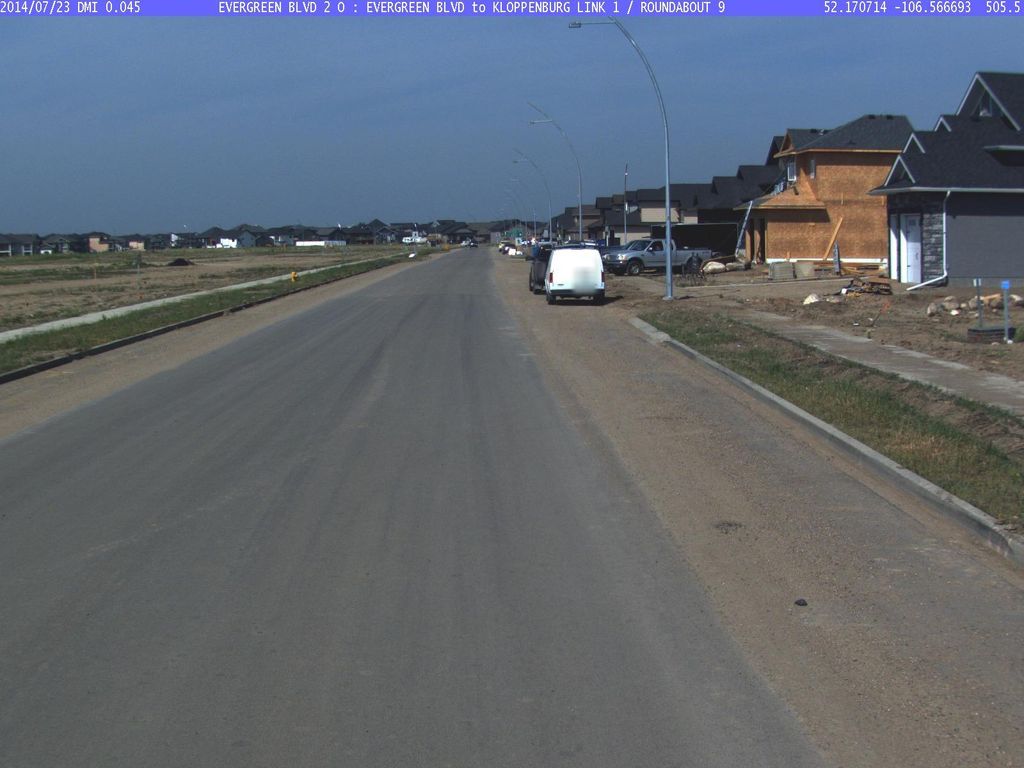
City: saskatoon